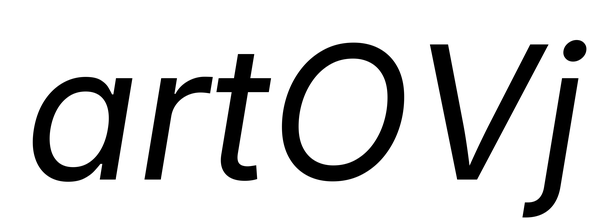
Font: Inter-Italic_Italic